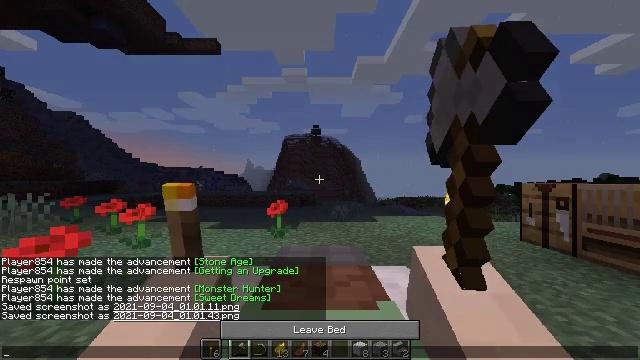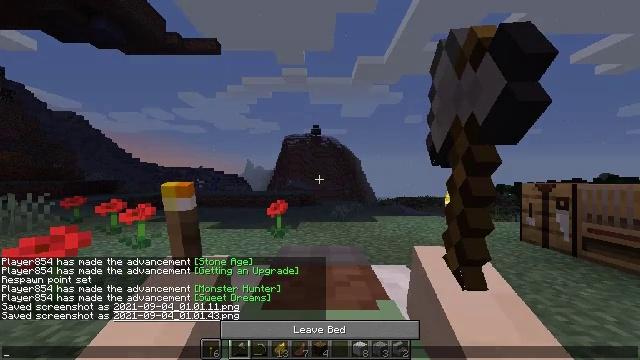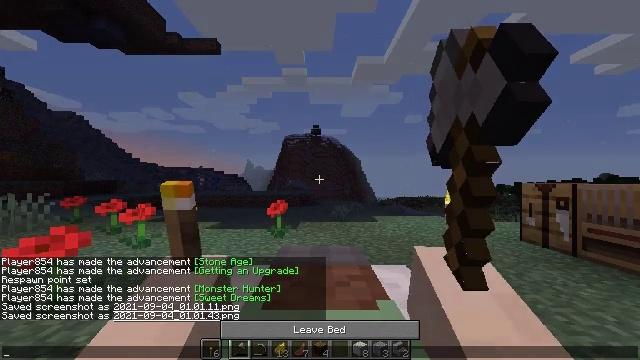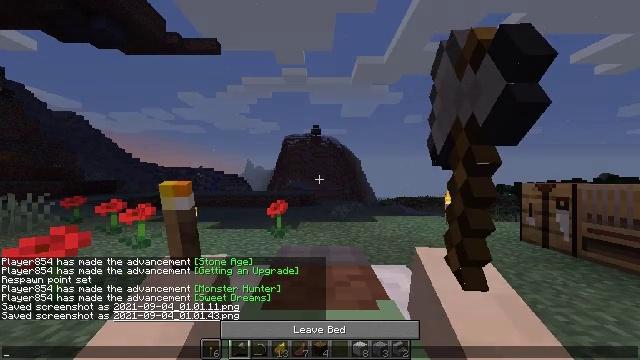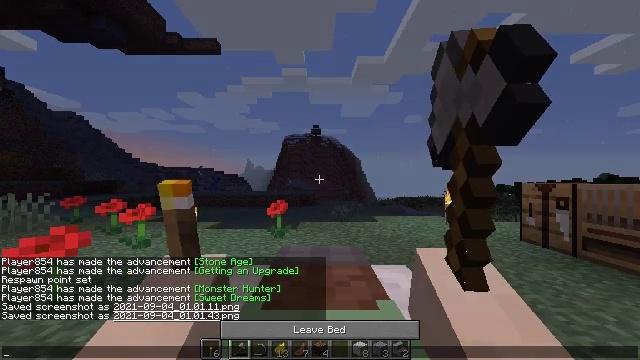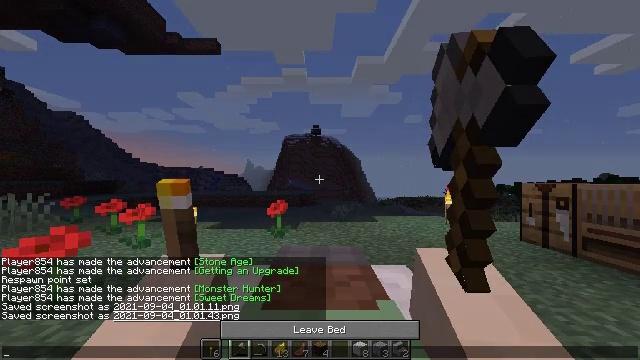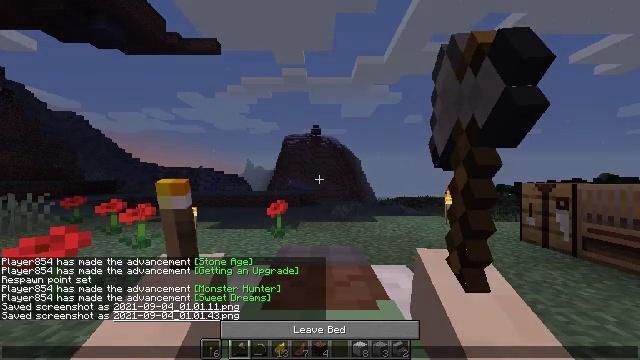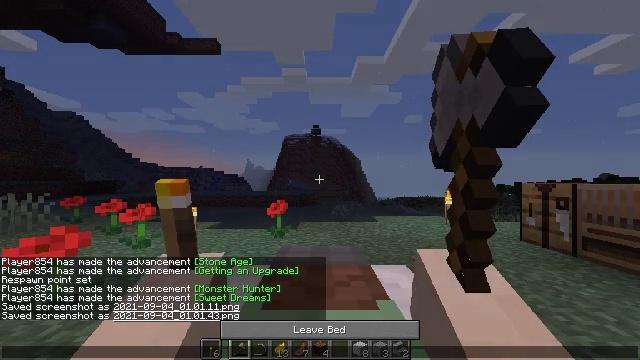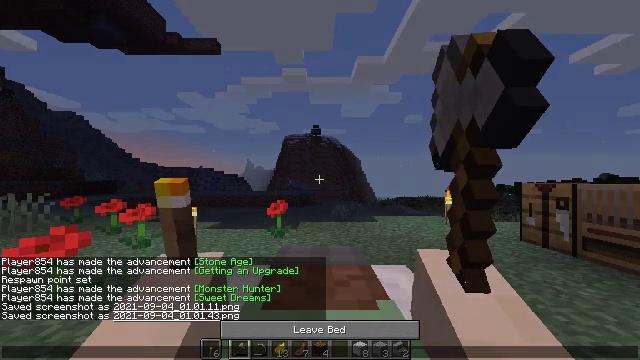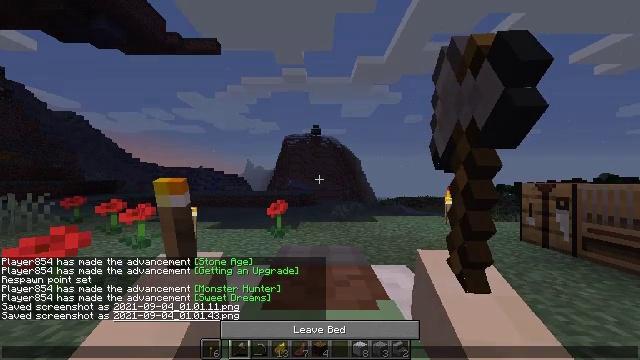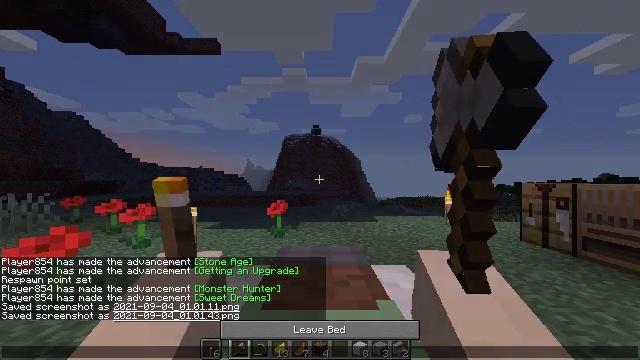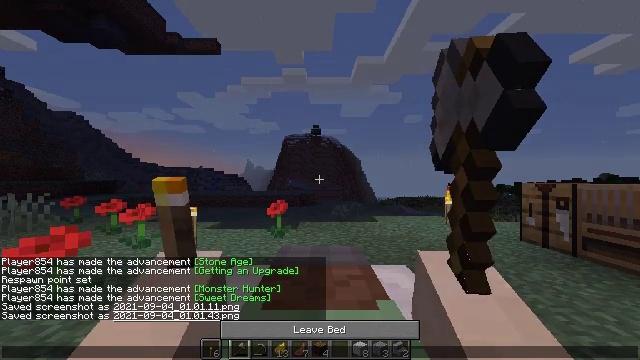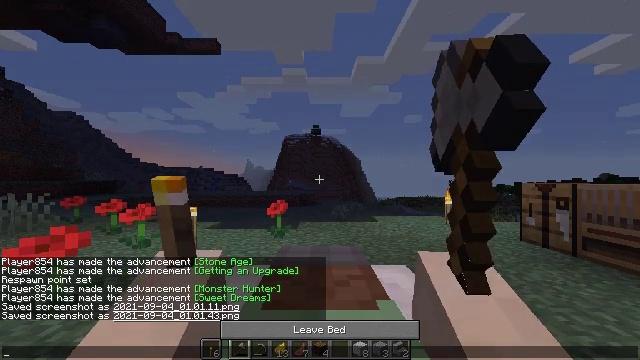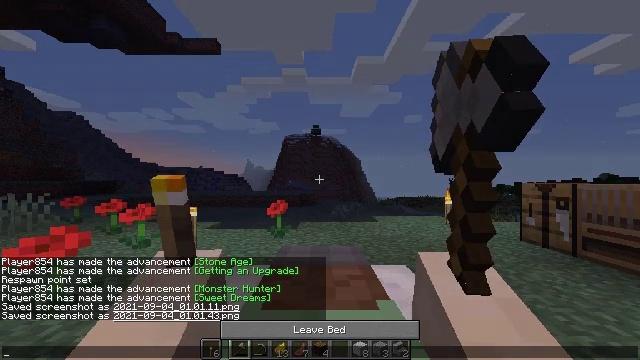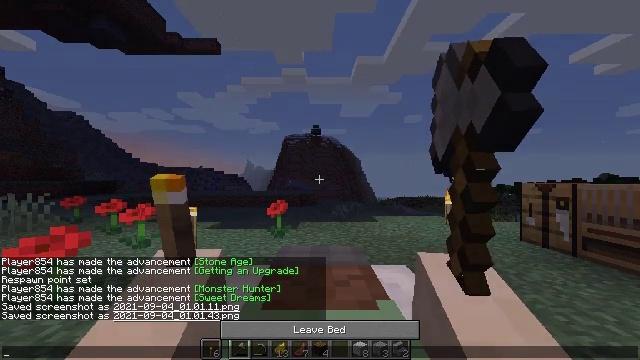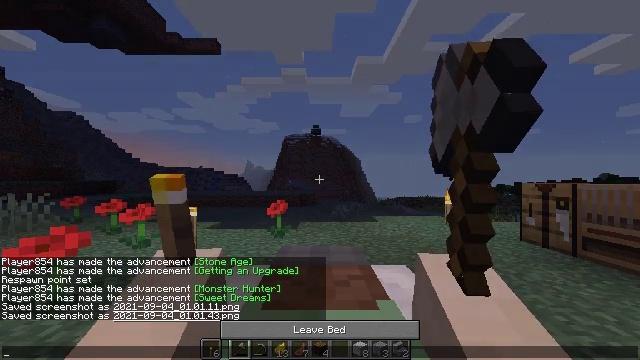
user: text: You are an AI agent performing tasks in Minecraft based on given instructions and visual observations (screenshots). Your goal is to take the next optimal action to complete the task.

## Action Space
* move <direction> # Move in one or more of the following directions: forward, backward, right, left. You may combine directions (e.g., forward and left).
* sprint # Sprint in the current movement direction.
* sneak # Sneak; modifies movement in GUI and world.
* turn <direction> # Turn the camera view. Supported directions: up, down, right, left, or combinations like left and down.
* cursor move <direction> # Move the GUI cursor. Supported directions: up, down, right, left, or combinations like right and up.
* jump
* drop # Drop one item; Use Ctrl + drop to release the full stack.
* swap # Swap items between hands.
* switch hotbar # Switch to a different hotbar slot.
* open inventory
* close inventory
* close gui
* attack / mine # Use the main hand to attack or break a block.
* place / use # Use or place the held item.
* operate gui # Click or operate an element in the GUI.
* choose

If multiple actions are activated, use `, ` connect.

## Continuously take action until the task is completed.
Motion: motion action
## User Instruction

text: Break the polished diorite block.
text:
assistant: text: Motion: no_op
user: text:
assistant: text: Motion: no_op
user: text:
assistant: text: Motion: no_op
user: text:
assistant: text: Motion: no_op
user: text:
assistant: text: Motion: no_op
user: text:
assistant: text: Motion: no_op
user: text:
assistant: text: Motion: no_op
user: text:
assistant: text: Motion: no_op
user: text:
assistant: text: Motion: no_op
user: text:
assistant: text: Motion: no_op
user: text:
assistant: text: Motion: no_op
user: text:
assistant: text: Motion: no_op
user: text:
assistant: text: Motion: no_op
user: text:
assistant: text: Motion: no_op
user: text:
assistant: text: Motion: no_op
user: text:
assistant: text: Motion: no_op
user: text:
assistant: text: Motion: no_op
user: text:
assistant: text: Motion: no_op
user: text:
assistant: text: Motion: no_op
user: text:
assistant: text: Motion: no_op
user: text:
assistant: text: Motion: no_op
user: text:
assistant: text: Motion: no_op
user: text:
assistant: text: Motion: no_op
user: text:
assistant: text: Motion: no_op
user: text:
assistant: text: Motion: no_op
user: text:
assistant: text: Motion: no_op
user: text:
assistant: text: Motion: no_op
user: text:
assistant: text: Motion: no_op
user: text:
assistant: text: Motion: no_op
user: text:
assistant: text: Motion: no_op